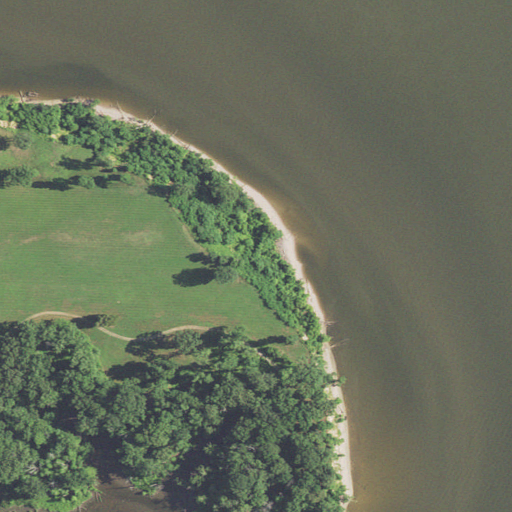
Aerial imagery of cape in Virginia named Gunston Point containing open water, pasture, mixed forest, woody wetlands, deciduous forest, herbaceous wetlands, and grassland